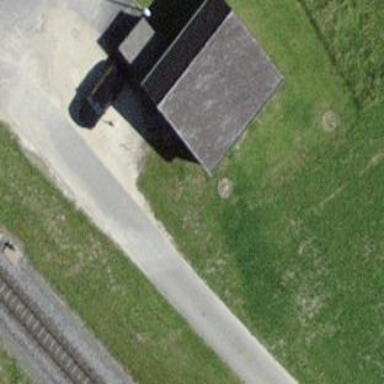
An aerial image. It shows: Service building.